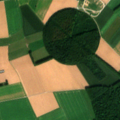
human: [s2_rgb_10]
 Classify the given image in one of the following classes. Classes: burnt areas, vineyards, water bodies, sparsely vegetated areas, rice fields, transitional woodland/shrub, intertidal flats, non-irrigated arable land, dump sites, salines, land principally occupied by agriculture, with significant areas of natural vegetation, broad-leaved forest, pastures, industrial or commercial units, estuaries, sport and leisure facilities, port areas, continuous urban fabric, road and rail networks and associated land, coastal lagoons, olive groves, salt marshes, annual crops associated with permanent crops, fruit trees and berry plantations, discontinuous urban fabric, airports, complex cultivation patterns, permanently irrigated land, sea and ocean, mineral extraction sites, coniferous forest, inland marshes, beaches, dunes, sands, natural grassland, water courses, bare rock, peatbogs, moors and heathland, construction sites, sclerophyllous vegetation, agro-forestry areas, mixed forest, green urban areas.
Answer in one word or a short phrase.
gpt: non-irrigated arable land, pastures, broad-leaved forest